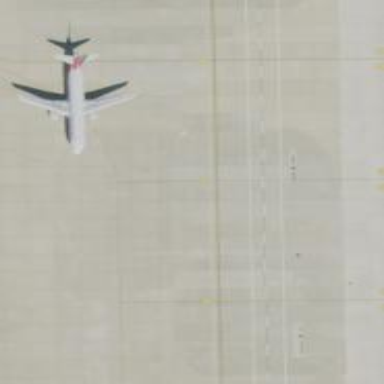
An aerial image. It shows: Image of taxiway at airport.